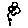
Label: flower